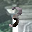
Label: 3